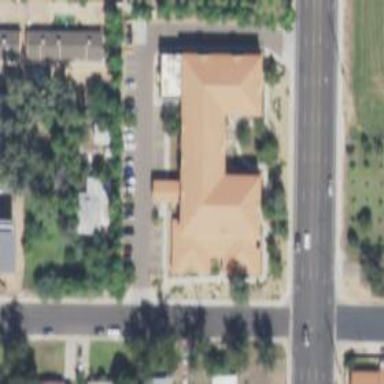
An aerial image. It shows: Building.